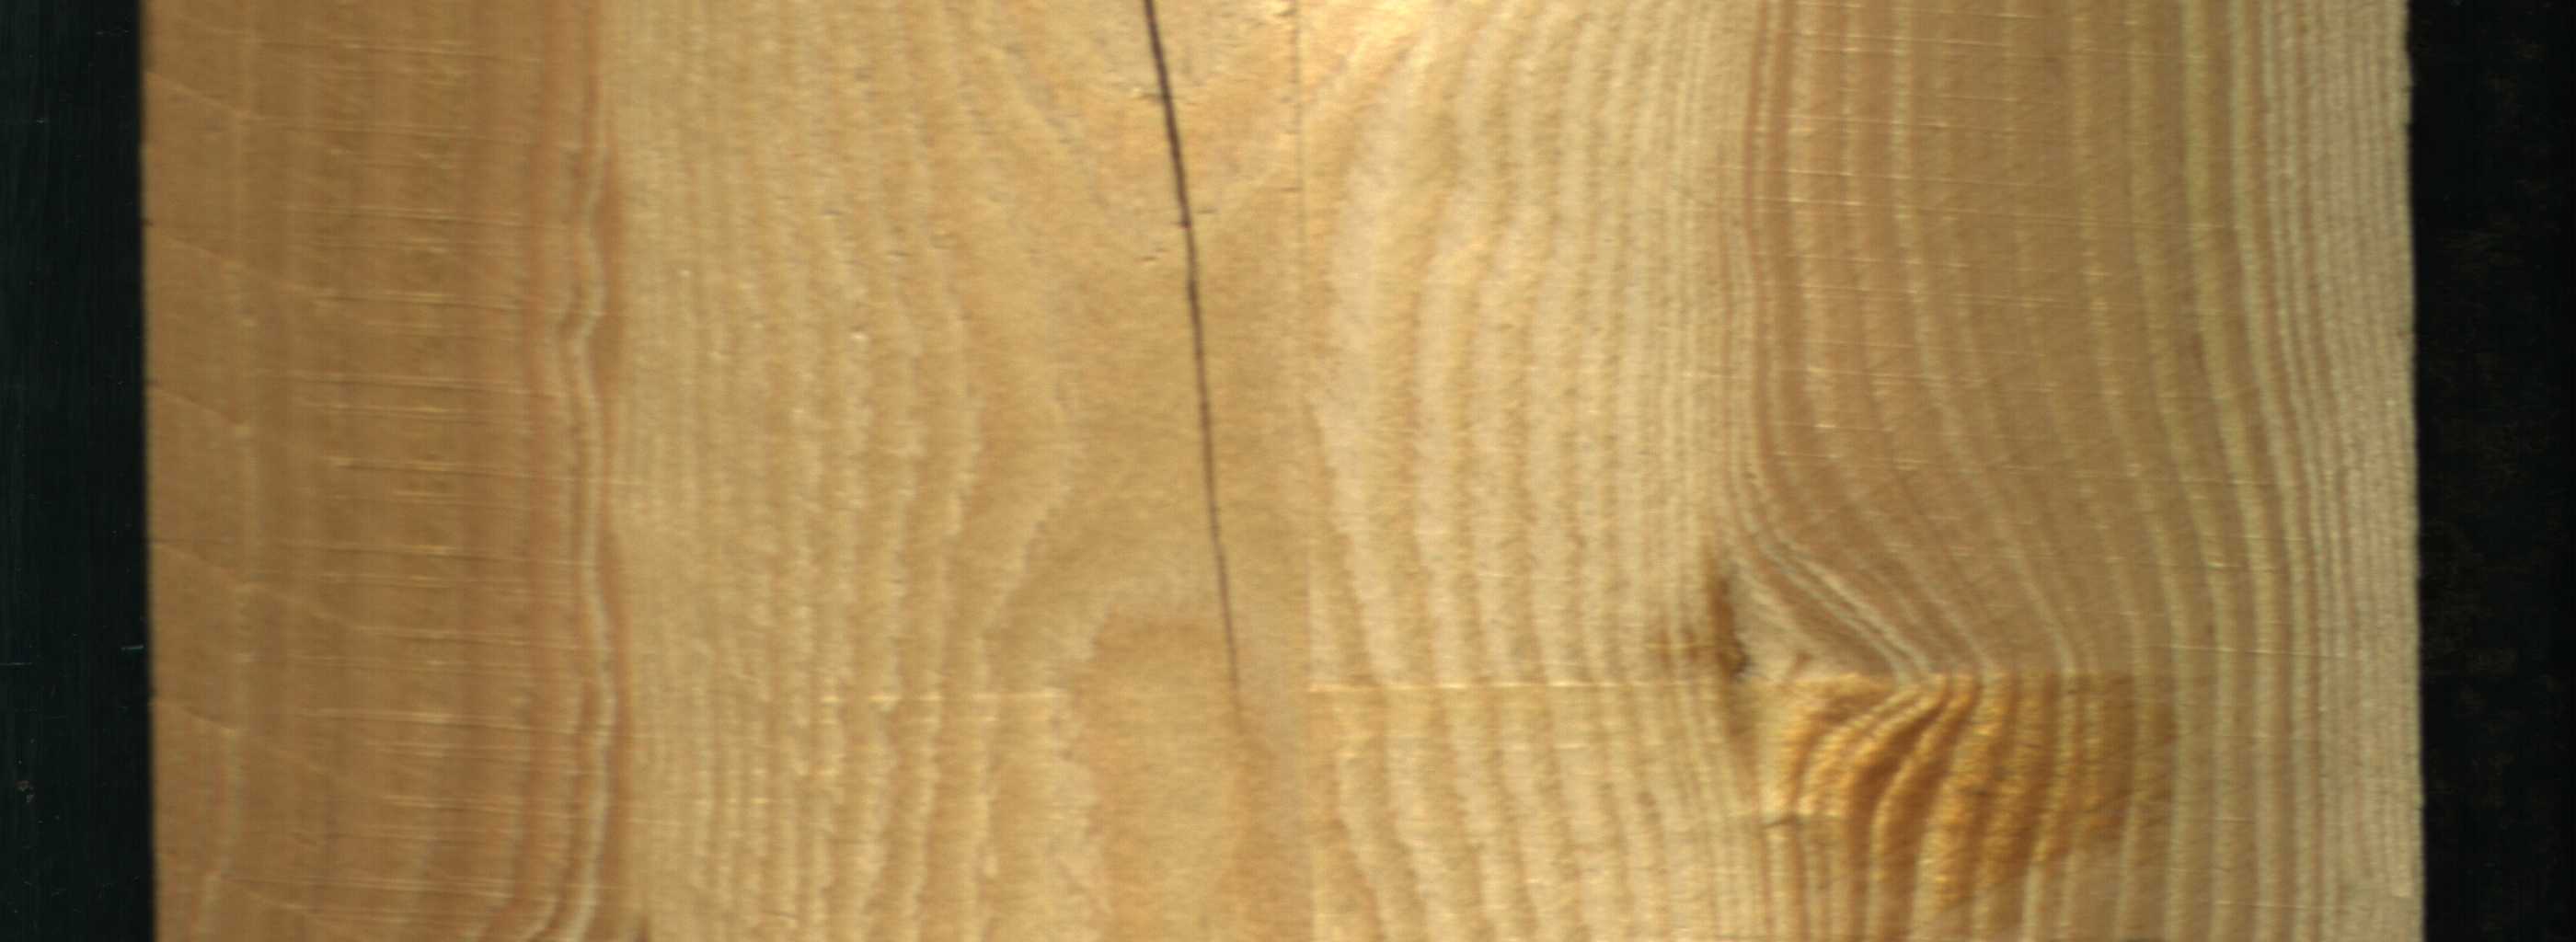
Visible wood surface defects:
resin
resin
Crack